Question: I'm developing a project in symfony2, where directors create a project and submit them to the agents. While creating the project the director has to have an option where he can use a checkbox next to the field, then only the agent can see the value of that field.

Now the agent see both the fields as they are both checked.
This is my Document
'''
class Project {
/** @MongoDB\Id */
protected $id;
/** @MongoDB\String */
protected $name;
/** @MongoDB\EmbedOne(targetDocument="ProjectPermissions") */
protected $permissions;
}
'''
'''
class ProjectPermissions {
/** @MongoDB\Id */
public $id;
/** @MongoDB\Boolean */
public $name_permission;
/** @MongoDB\Boolean */
public $type_permission;
}
'''
'''
public function buildForm(FormBuilder $builder, array $options) {
$builder->add('name', 'text')
->add('product_name','text')
->add('permissions', new ProjectPermissionsType());
'''
'''
class ProjectPermissionsType extends AbstractType {
public function buildForm(FormBuilder $builder, array $options) {
$notRequired = array('required'=>false);
$builder
->add('name_permission','checkbox', $notRequired)
->add('type_permission','checkbox', $notRequired)
}
}
'''
First, even though the form renders the checkboxes,Even if it is saved, how to handle from there?
Second, Am I in the correct direction?
Third, Is there a bundle out there does this?
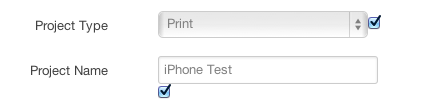
Answer: Found out theres no actual bundle that does field ACL.
Moreover the above code works fine.